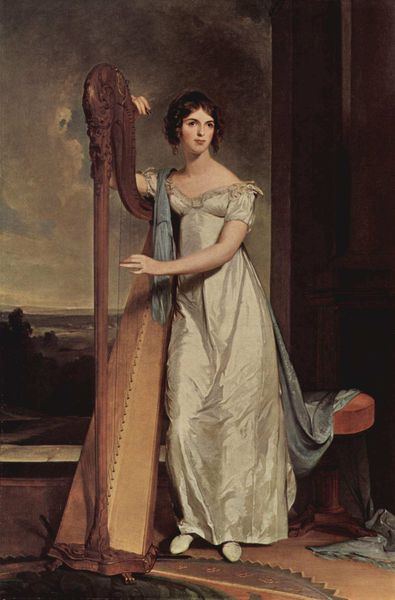
Titel: Porträt der Eliza Ridgely
Künstler: Thomas Sully
Standort: Washington (District of Columbia)
Institution: National Gallery of Art
Schlagwörter: berg, blau, gemälde, hand, himmel, meer, umhang, weiß, wolken, bäume, grün, landschaft, mädchen, braun, fenster, finger, frau, grau, hintergrund, holz, jahrhundertwende, kleid, raum, schwarz, stuhl, tür, zimmer, ausblick, dame, gebäude, haus, schal, tuch, malerei, teppich, jung, barock, stehen, bild, bildnis, hände, innenraum, instrument, portrait, porträt, vorhang, öl, horizont, boden, figur, gewand, realismus, stehend, adel, klassizismus, musik, oper, dekollete, england, locken, rosa, sanft, schulter, schultern, schön, seide, zart, kamin, schärpe, schleppe, brüste, schuhe, hof, hocker, schemel, tapete, spielen, musizieren, muse, edel, jungfrau, scherpe, schuh, ganzfigur, spielt, sims, hubi, portät, aufgestützt, historismus, adlige, saiten, wei?, empire, harfe, musikerin, klang, statur, weißes kleid, teppcih, harfenistin, musikzieren, riot, harfenspielerin, frauenschau, renaissance bild